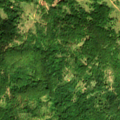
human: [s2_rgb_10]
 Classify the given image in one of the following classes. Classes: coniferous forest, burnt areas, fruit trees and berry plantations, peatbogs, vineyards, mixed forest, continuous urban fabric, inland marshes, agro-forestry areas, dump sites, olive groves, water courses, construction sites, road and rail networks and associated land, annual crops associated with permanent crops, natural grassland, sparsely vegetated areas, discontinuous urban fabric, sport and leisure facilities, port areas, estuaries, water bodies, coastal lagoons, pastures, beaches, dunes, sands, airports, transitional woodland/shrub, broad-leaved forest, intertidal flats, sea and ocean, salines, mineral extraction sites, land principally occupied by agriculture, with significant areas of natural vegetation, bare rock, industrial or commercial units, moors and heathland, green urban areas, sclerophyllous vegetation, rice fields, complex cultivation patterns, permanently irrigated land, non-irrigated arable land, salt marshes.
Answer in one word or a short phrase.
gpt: broad-leaved forest, transitional woodland/shrub